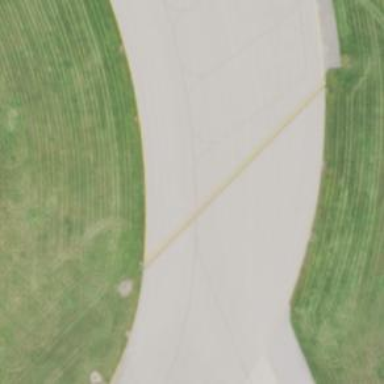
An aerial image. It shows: Image of taxiway at airport.